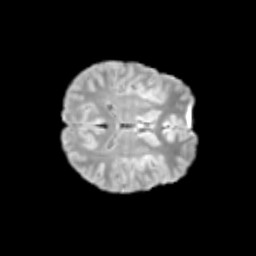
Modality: T2w
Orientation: axial
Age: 11
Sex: female
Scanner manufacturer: siemens
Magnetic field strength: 3 T
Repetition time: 3.8 s
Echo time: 0.07 s